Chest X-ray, PA view. Patient: 46 years old, sex M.
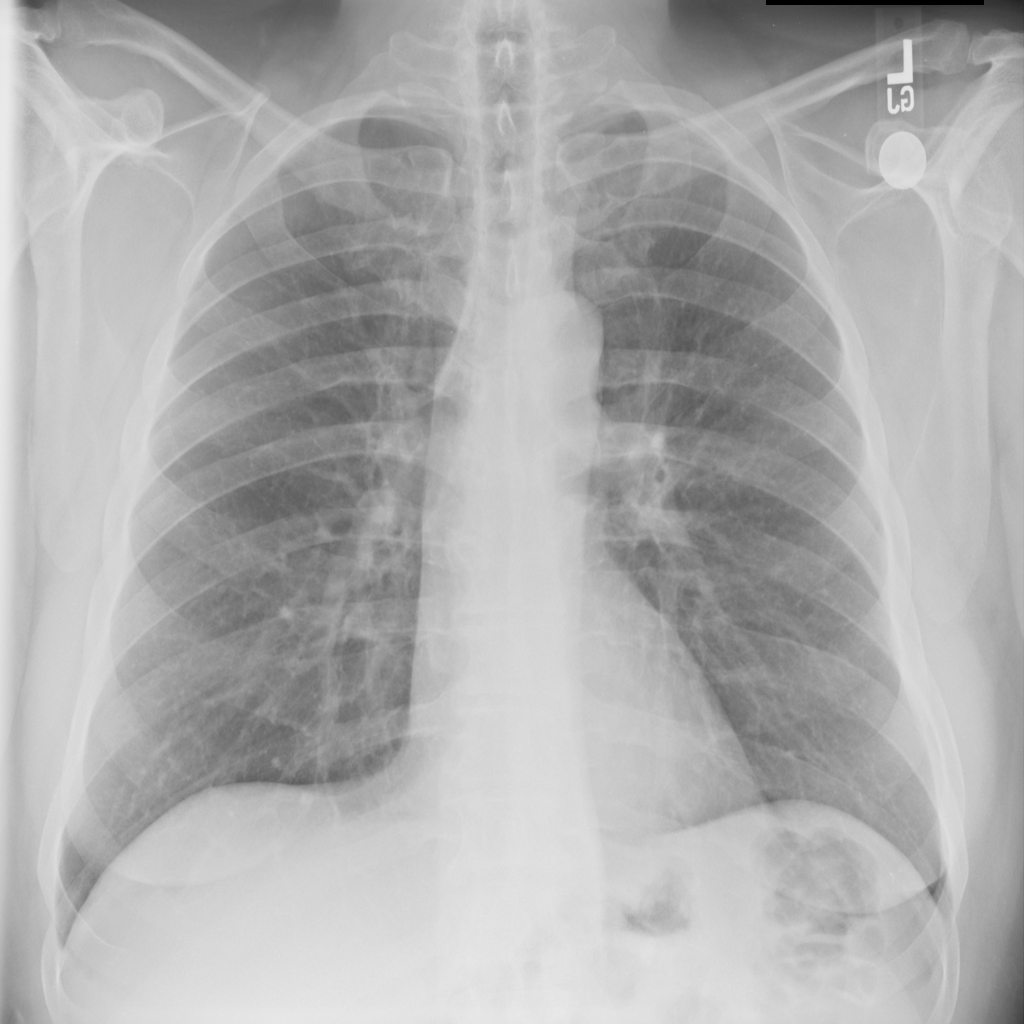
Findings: No Finding